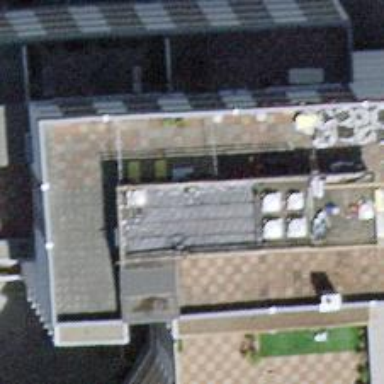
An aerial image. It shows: Hotel.